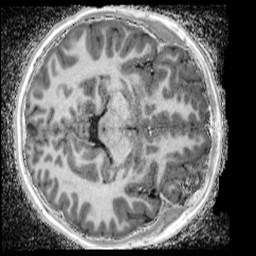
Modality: UNIT1_denoised
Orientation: axial
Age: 12
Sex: male
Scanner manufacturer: siemens
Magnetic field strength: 3 T
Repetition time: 4 s
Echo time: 0.00299 s